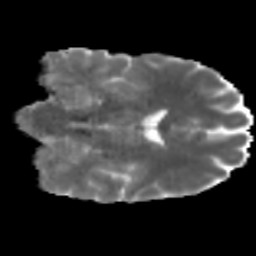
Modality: MD
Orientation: coronal
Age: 46
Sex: male
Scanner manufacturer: siemens
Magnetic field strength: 3 T
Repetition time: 5 s
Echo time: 0.092 s